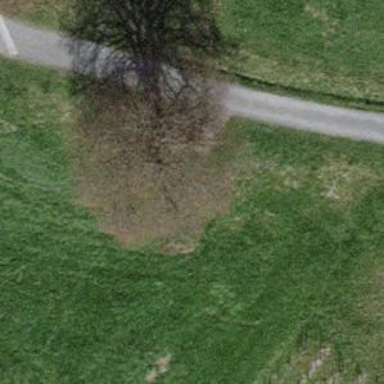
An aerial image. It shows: Brown bench in the vicinity.